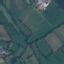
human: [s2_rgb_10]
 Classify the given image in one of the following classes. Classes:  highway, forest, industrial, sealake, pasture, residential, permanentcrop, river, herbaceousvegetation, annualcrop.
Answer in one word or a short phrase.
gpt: Pasture